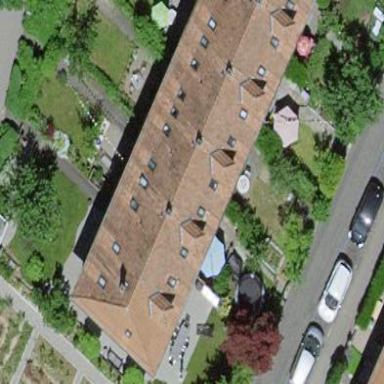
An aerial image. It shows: Residential building with gabled roof covered in maroon roof tiles. The roof orientation is across the building.